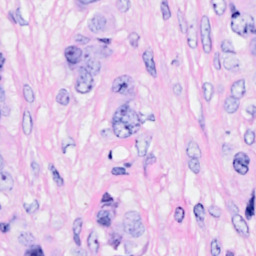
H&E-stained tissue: Breast